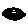
Label: triangle